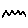
Label: zigzag